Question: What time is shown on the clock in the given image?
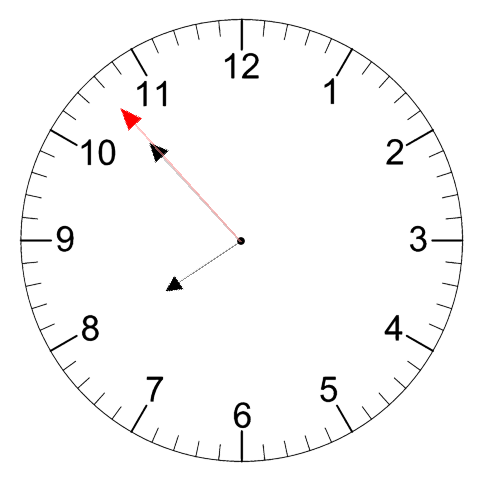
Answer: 07:52:53